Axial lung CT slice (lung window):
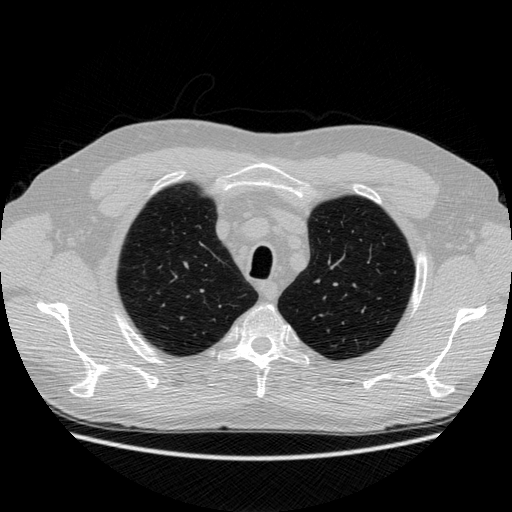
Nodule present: no